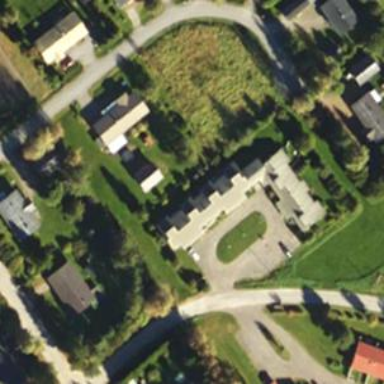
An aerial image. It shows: Residential building.